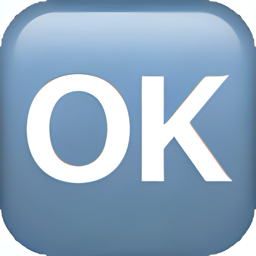
Name: squared ok
Emoji: 🆗
Group: Symbols
Sub-group: alphanum